Question: i am developing one app in which i need to show list of product by date. so in list there should be appear date first and then product item. now my problem is layout,i am confuse that how can i make this layout?
here is page..

according to this screen there are date and product detail over there so which changes that i need to change in my code..
Here is my code
'''
import net.rim.device.api.system.Bitmap;
import net.rim.device.api.system.Display;
import net.rim.device.api.ui.Color;
import net.rim.device.api.ui.DrawStyle;
import net.rim.device.api.ui.Field;
import net.rim.device.api.ui.FieldChangeListener;
import net.rim.device.api.ui.Font;
import net.rim.device.api.ui.Graphics;
import net.rim.device.api.ui.TouchEvent;
import net.rim.device.api.ui.Touchscreen;
import net.rim.device.api.ui.UiApplication;
import net.rim.device.api.ui.component.BitmapField;
import net.rim.device.api.ui.component.Dialog;
import net.rim.device.api.ui.component.LabelField;
import net.rim.device.api.ui.component.NullField;
import net.rim.device.api.ui.component.SeparatorField;
import net.rim.device.api.ui.container.HorizontalFieldManager;
import net.rim.device.api.ui.container.MainScreen;
import net.rim.device.api.ui.container.VerticalFieldManager;
class UiMainscreen extends MainScreen implements FieldChangeListener
{
private CustomListField cu_field[];
private Bitmap image=null;
int size=8;
public UiMainscreen() {
VerticalFieldManager vmanager=new VerticalFieldManager(VERTICAL_SCROLL|VERTICAL_SCROLLBAR){
protected void sublayout(int maxWidth, int maxHeight) {
super.sublayout(Display.getWidth(),Display.getHeight());
setExtent(Display.getWidth(),Display.getHeight());
}
};
cu_field=new CustomListField[size];
for(int i=0;i<size;i++){
image=Bitmap.getBitmapResource("sample_"+i+".jpg");
cu_field[i]=new CustomListField("BlackBerry models that had a built-in mobile phone, were the first models that natively ran Java, and transmitted data over the normal 2G cellular network. RIM began to advertise these devices as email-capable mobile phones rather than as 2-way pagers.", image, "jan2011", 100, 100,Color.LIGHTGREEN);
cu_field[i].setChangeListener(this);
vmanager.add(new SeparatorField());
vmanager.add(cu_field[i]);
}
add(vmanager);
}
public void fieldChanged(Field field, int context) {
// TODO Auto-generated method stub
for(int i=0;i<size;i++){
if(field==cu_field[i]){
final int k=i;
UiApplication.getUiApplication().invokeLater(new Runnable() {
public void run() {
Dialog.alert("You click on Item No "+k);
}
});
}
}
}
}
class CustomListField extends HorizontalFieldManager{
private Bitmap scale_image;
private int width=0;
private int height=0;
private int background_color=0;
private BitmapField bitmap_field;
private boolean flag=false;
public CustomListField(String title, Bitmap image, String date,int image_width,int image_height,int background_color){
super(NO_HORIZONTAL_SCROLL|USE_ALL_WIDTH);
this.background_color=background_color;
width=image_width;
height=image_width;
if(image!=null){
scale_image=new Bitmap(image_width, image_height);
image.scaleInto(scale_image, Bitmap.FILTER_LANCZOS);
bitmap_field=new BitmapField(scale_image);
flag=false;
bitmap_field.setMargin(5, 5, 5, 5);
add(bitmap_field);
}
VerticalFieldManager vmanager=new VerticalFieldManager(USE_ALL_WIDTH|Field.FIELD_VCENTER){
protected void sublayout(int maxWidth, int maxHeight) {
super.sublayout(Display.getWidth()-width, height);
setExtent(Display.getWidth()-width, height);
}
};
//HorizontalFieldManager HFMTOPlist =new HorizontalFieldManager(Field.FIELD_HCENTER|Field.FIELD_TOP);
Bitmap TopStrip = Bitmap.getBitmapResource("logo36X36.png");
BitmapField bitmapStrip = new BitmapField(TopStrip);
// HFMTOPlist.add(bitmapStrip);
// vmanager.add(HFMTOPlist);
LabelField title_lbl=new LabelField("Title: "+title,Field.NON_FOCUSABLE|DrawStyle.ELLIPSIS);
vmanager.add(title_lbl);
LabelField date_lbl=new LabelField("Date: "+date,Field.NON_FOCUSABLE);
vmanager.add(date_lbl);
vmanager.add(bitmapStrip);
Font fon=title_lbl.getFont();
int title_height=fon.getHeight();
Font font=date_lbl.getFont();
int date_height=font.getHeight();
int pad=title_height+date_height;
title_lbl.setPadding((height-pad)/2, 0, 0, 0);
add(vmanager);
add(new NullField(FOCUSABLE));
}
protected void sublayout(int maxWidth, int maxHeight) {
super.sublayout(Display.getWidth(), height);
setExtent(Display.getWidth(), height);
}
protected void paint(Graphics graphics) {
if(flag)
graphics.setBackgroundColor(background_color);
graphics.clear();
super.paint(graphics);
}
protected void onFocus(int direction) {
super.onFocus(direction);
flag=true;
invalidate();
}
protected void onUnfocus() {
invalidate();
flag=false;
}
protected boolean navigationClick(int status, int time) {
if(Touchscreen.isSupported()){
return false;
}else{
fieldChangeNotify(1);
return true;
}
}
protected boolean touchEvent(TouchEvent message)
{
if (TouchEvent.CLICK == message.getEvent())
{
FieldChangeListener listener = getChangeListener();
if (null != listener)
this.setFocus();
listener.fieldChanged(this, 1);
}
return super.touchEvent(message);
}
}
'''
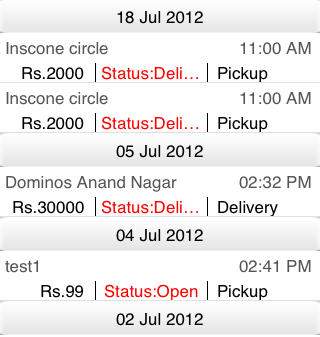
Answer: The layout is a combination of ('LabelField' + 'ListField') pairs. Implement a list of lists as your data model and implement a 'Comparator' instance to sort data in your list of lists according to your rules.
Then compose a screen via adding 'LabelField' and 'ListField' instances according to your data model and update these fields when your data model changes.
And please note, posting long source code sheets here does not help to solve the problem. Usually when someone asks for help with code, he does his own investigation and posts a small piece of code (~10 lines) and asks for a particular help with it.